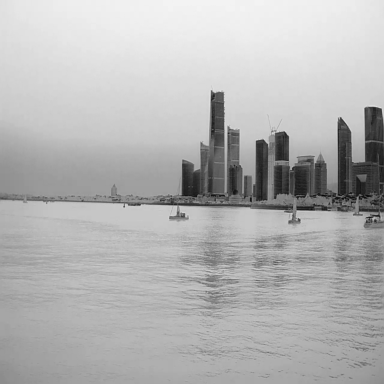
There are five objects shown in the infrared image, including four sailboats, and a container_ship.